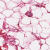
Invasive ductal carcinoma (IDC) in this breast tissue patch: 0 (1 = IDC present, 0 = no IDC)